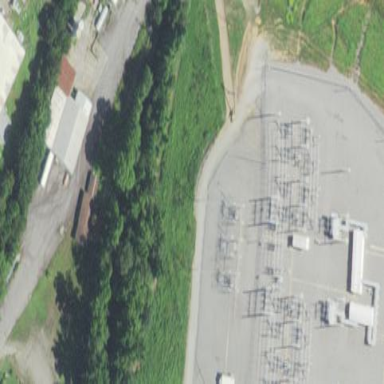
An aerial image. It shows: Industrial power substation enclosed by fence.